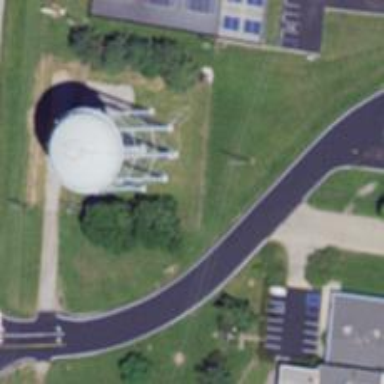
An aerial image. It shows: Water tower that is man-made.